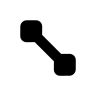
Cursor type: resize_nwse
OS/theme: linux-bibata
Variant: black